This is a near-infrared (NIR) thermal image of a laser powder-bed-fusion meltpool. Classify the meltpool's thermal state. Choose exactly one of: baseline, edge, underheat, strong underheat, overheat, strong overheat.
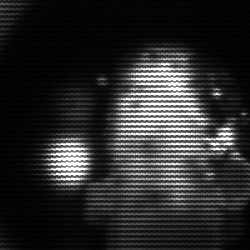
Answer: strong underheat